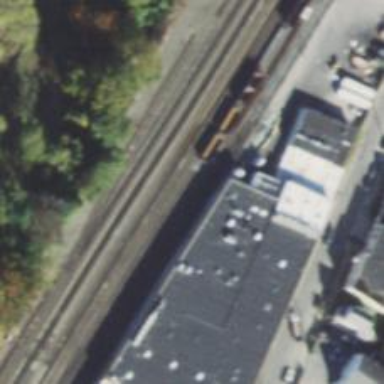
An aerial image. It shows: Railway service station.